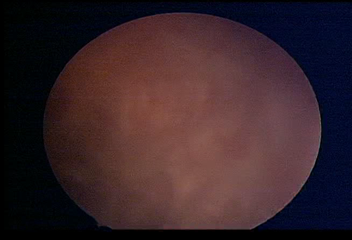
Modality: WLC
Class: Normal mucosa
Bladder cancer association: No